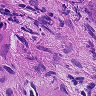
Metastatic tissue present: yes